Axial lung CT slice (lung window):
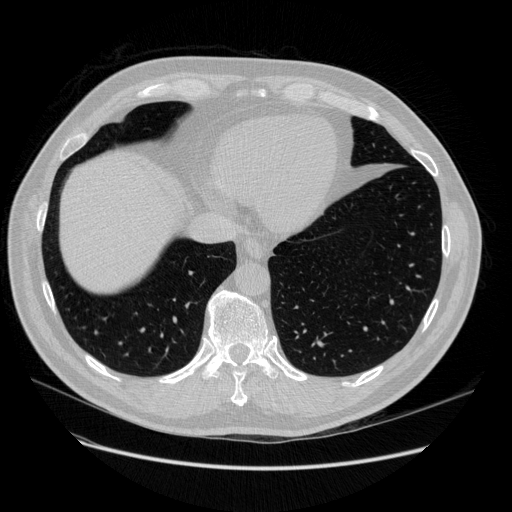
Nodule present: no